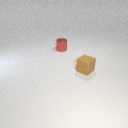
small red metal cylinder behind small brown rubber cube